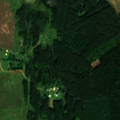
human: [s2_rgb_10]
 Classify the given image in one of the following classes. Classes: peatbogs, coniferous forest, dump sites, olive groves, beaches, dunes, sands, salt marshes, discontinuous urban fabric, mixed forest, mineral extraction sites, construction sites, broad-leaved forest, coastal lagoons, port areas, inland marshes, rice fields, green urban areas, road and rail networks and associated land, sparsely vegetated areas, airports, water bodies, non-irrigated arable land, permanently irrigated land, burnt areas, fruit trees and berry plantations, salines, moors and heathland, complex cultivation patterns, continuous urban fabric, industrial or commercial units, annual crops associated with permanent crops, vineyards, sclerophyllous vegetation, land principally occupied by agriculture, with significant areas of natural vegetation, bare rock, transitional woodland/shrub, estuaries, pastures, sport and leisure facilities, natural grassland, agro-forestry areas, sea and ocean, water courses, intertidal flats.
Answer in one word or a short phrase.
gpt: non-irrigated arable land, pastures, complex cultivation patterns, land principally occupied by agriculture, with significant areas of natural vegetation, coniferous forest, mixed forest